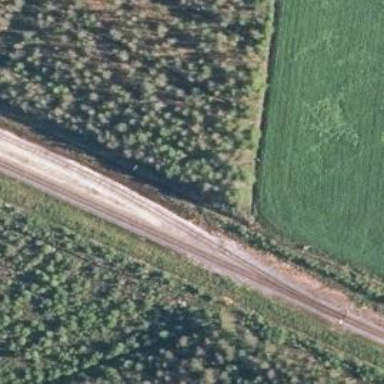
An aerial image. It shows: Wedge is used for the railway derail.